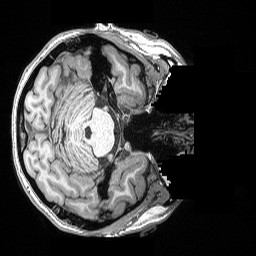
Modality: T1w
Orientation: axial
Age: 22
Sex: female
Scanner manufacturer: siemens
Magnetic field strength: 3 T
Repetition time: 2.17 s
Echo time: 0.00169 s